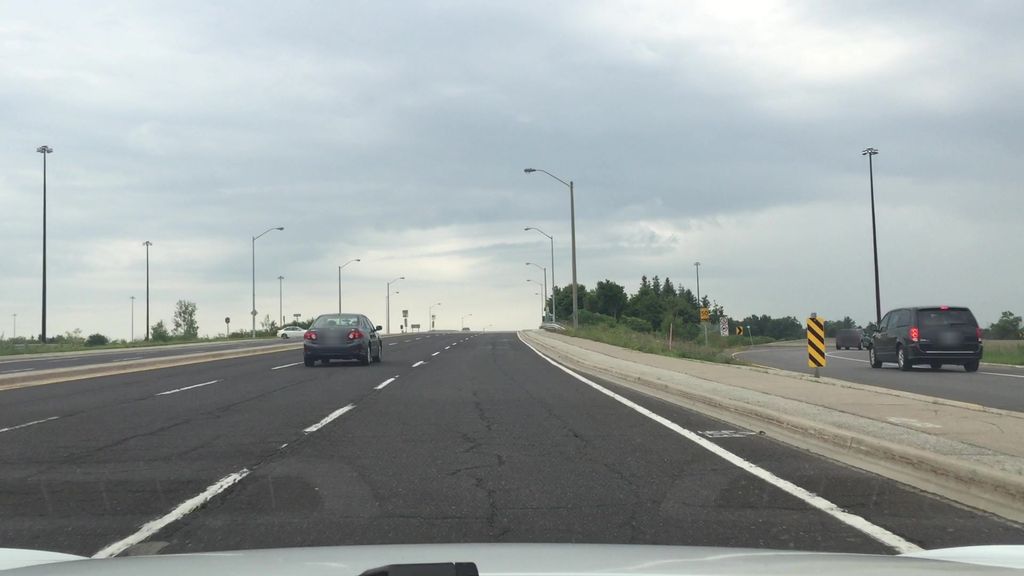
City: toronto